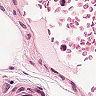
Metastatic tissue present: no